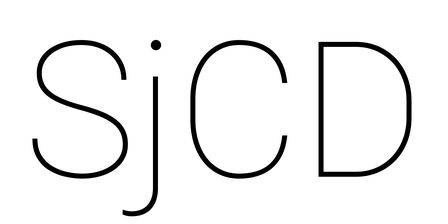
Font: Roboto_Thin